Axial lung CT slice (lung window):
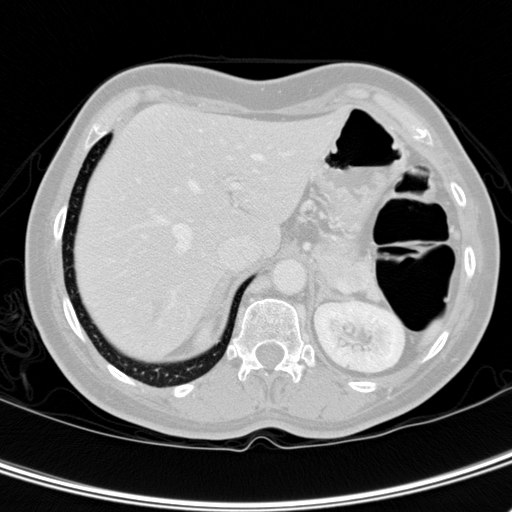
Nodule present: no